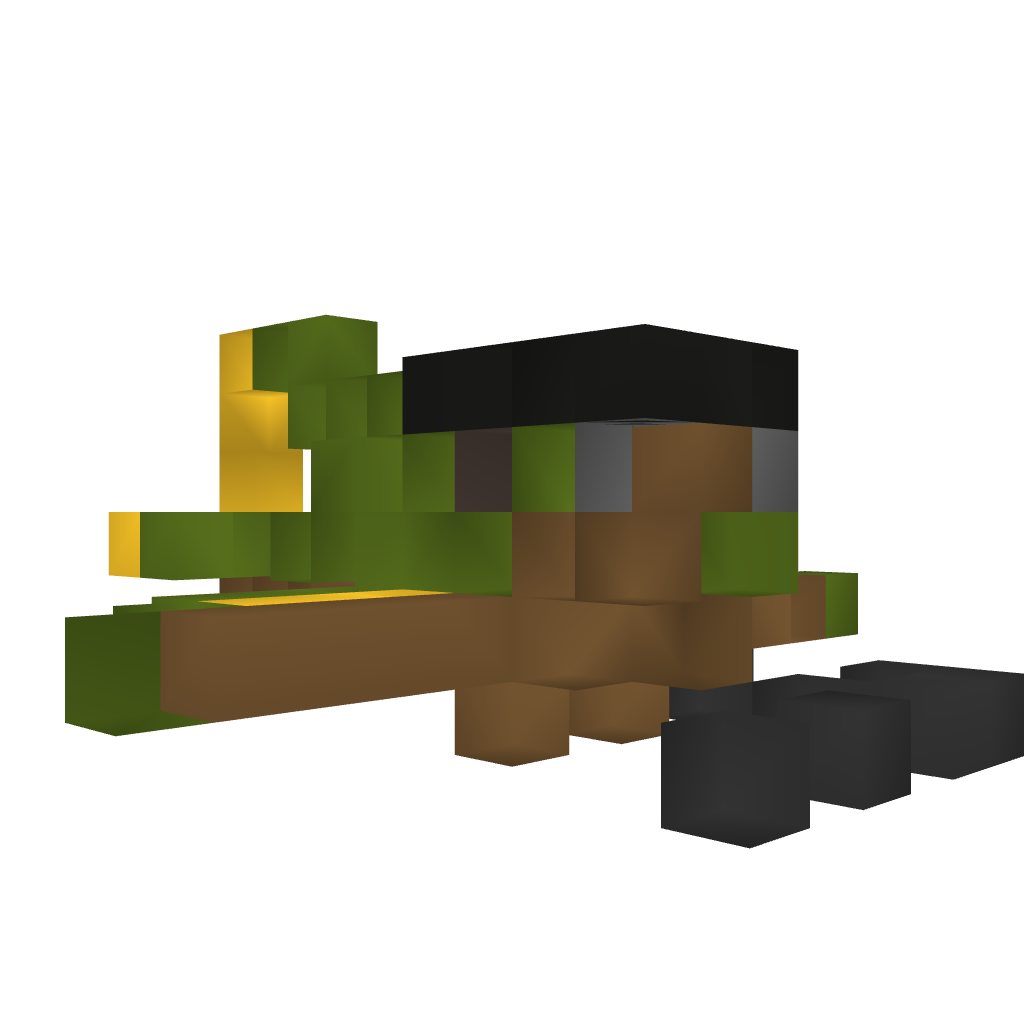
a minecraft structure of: Fighter Bf 109 F2